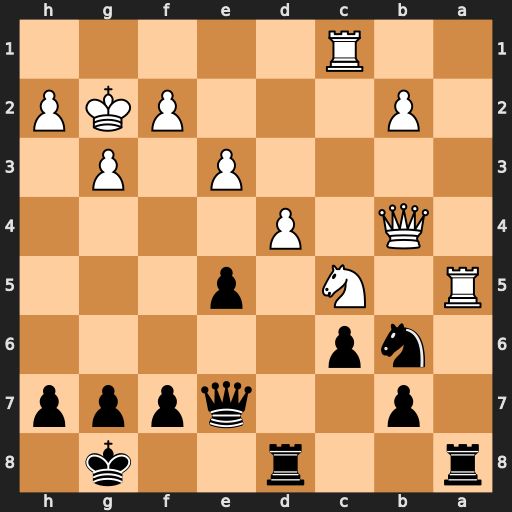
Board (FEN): r2r2k1/1p2qppp/1np5/R1N1p3/1Q1P4/4P1P1/1P3PKP/2R5
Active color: b
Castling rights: -
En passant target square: -
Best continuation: Nd5 Qxb7 Rxa5 Qxe7 Nxe7